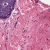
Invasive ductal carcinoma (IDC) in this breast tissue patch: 0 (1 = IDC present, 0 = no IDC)